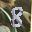
Label: 8